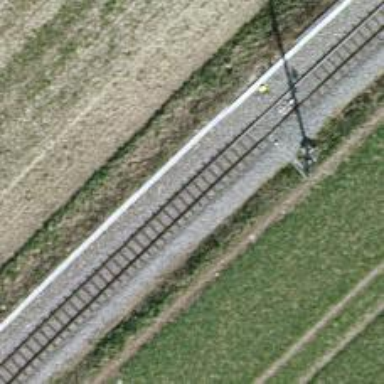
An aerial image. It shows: Narrow-gauge railway track with electrified contact line. The railway has one track.